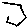
Label: hexagon